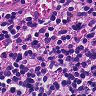
Metastatic tissue present: no